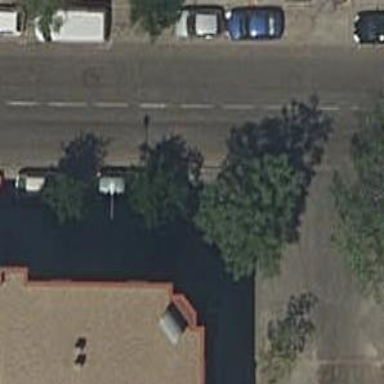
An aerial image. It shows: Sidewalk.